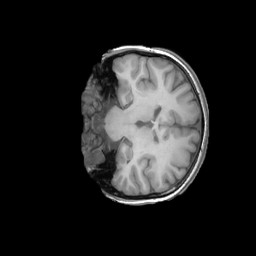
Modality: T1w
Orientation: coronal
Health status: ill
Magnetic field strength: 3 T